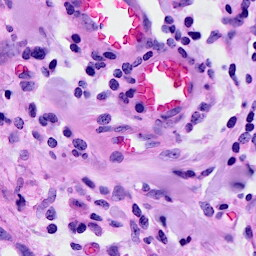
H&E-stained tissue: Breast